Question: Today I'm working on an Excel add-in written in C# and Visual Studio keeps on breaking on a CryptographicException (see screenshot). It's not an exception handled by the code I'm developing, it's handled by the third party library I'm using. But VS still breaks on it. If I hit "Continue", the app will happily continue running even though the Exception isn't explicitly caught in the app anywhere. I don't have the source of the third party lib.
I enabled "Just My Code" and removed the check from "CryptographicException" in the Exception dialog, but it keeps breaking on the exception. And I read the related questions I could find. <URL> comes very close to what I'm asking but the OP still wants to see exceptions being thrown by third party libs whereas I only want to see the exceptions being unhandled in "my code".
So, is there a setting in Visual Studio that will allow me to do that?

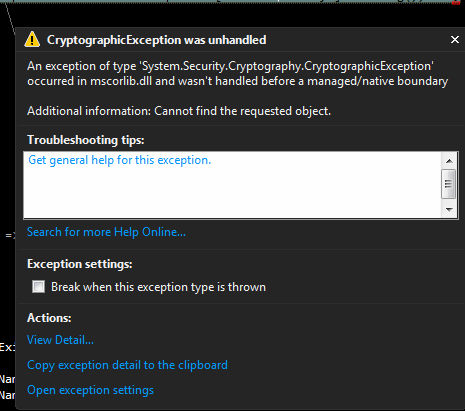
Answer: Turns out all I had to do was disable this setting:

For those interested, it's under Tools -> Options -> Debugging -> General -> top of the page.